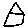
Label: house